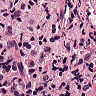
Metastatic tissue present: yes